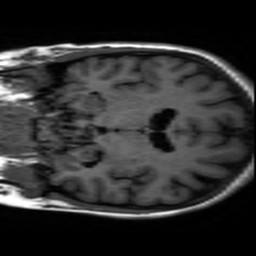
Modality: inplaneT1
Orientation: coronal
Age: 18
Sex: female
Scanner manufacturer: ge
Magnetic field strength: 3 T
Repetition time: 2.499 s
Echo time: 0.02513 s